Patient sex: M
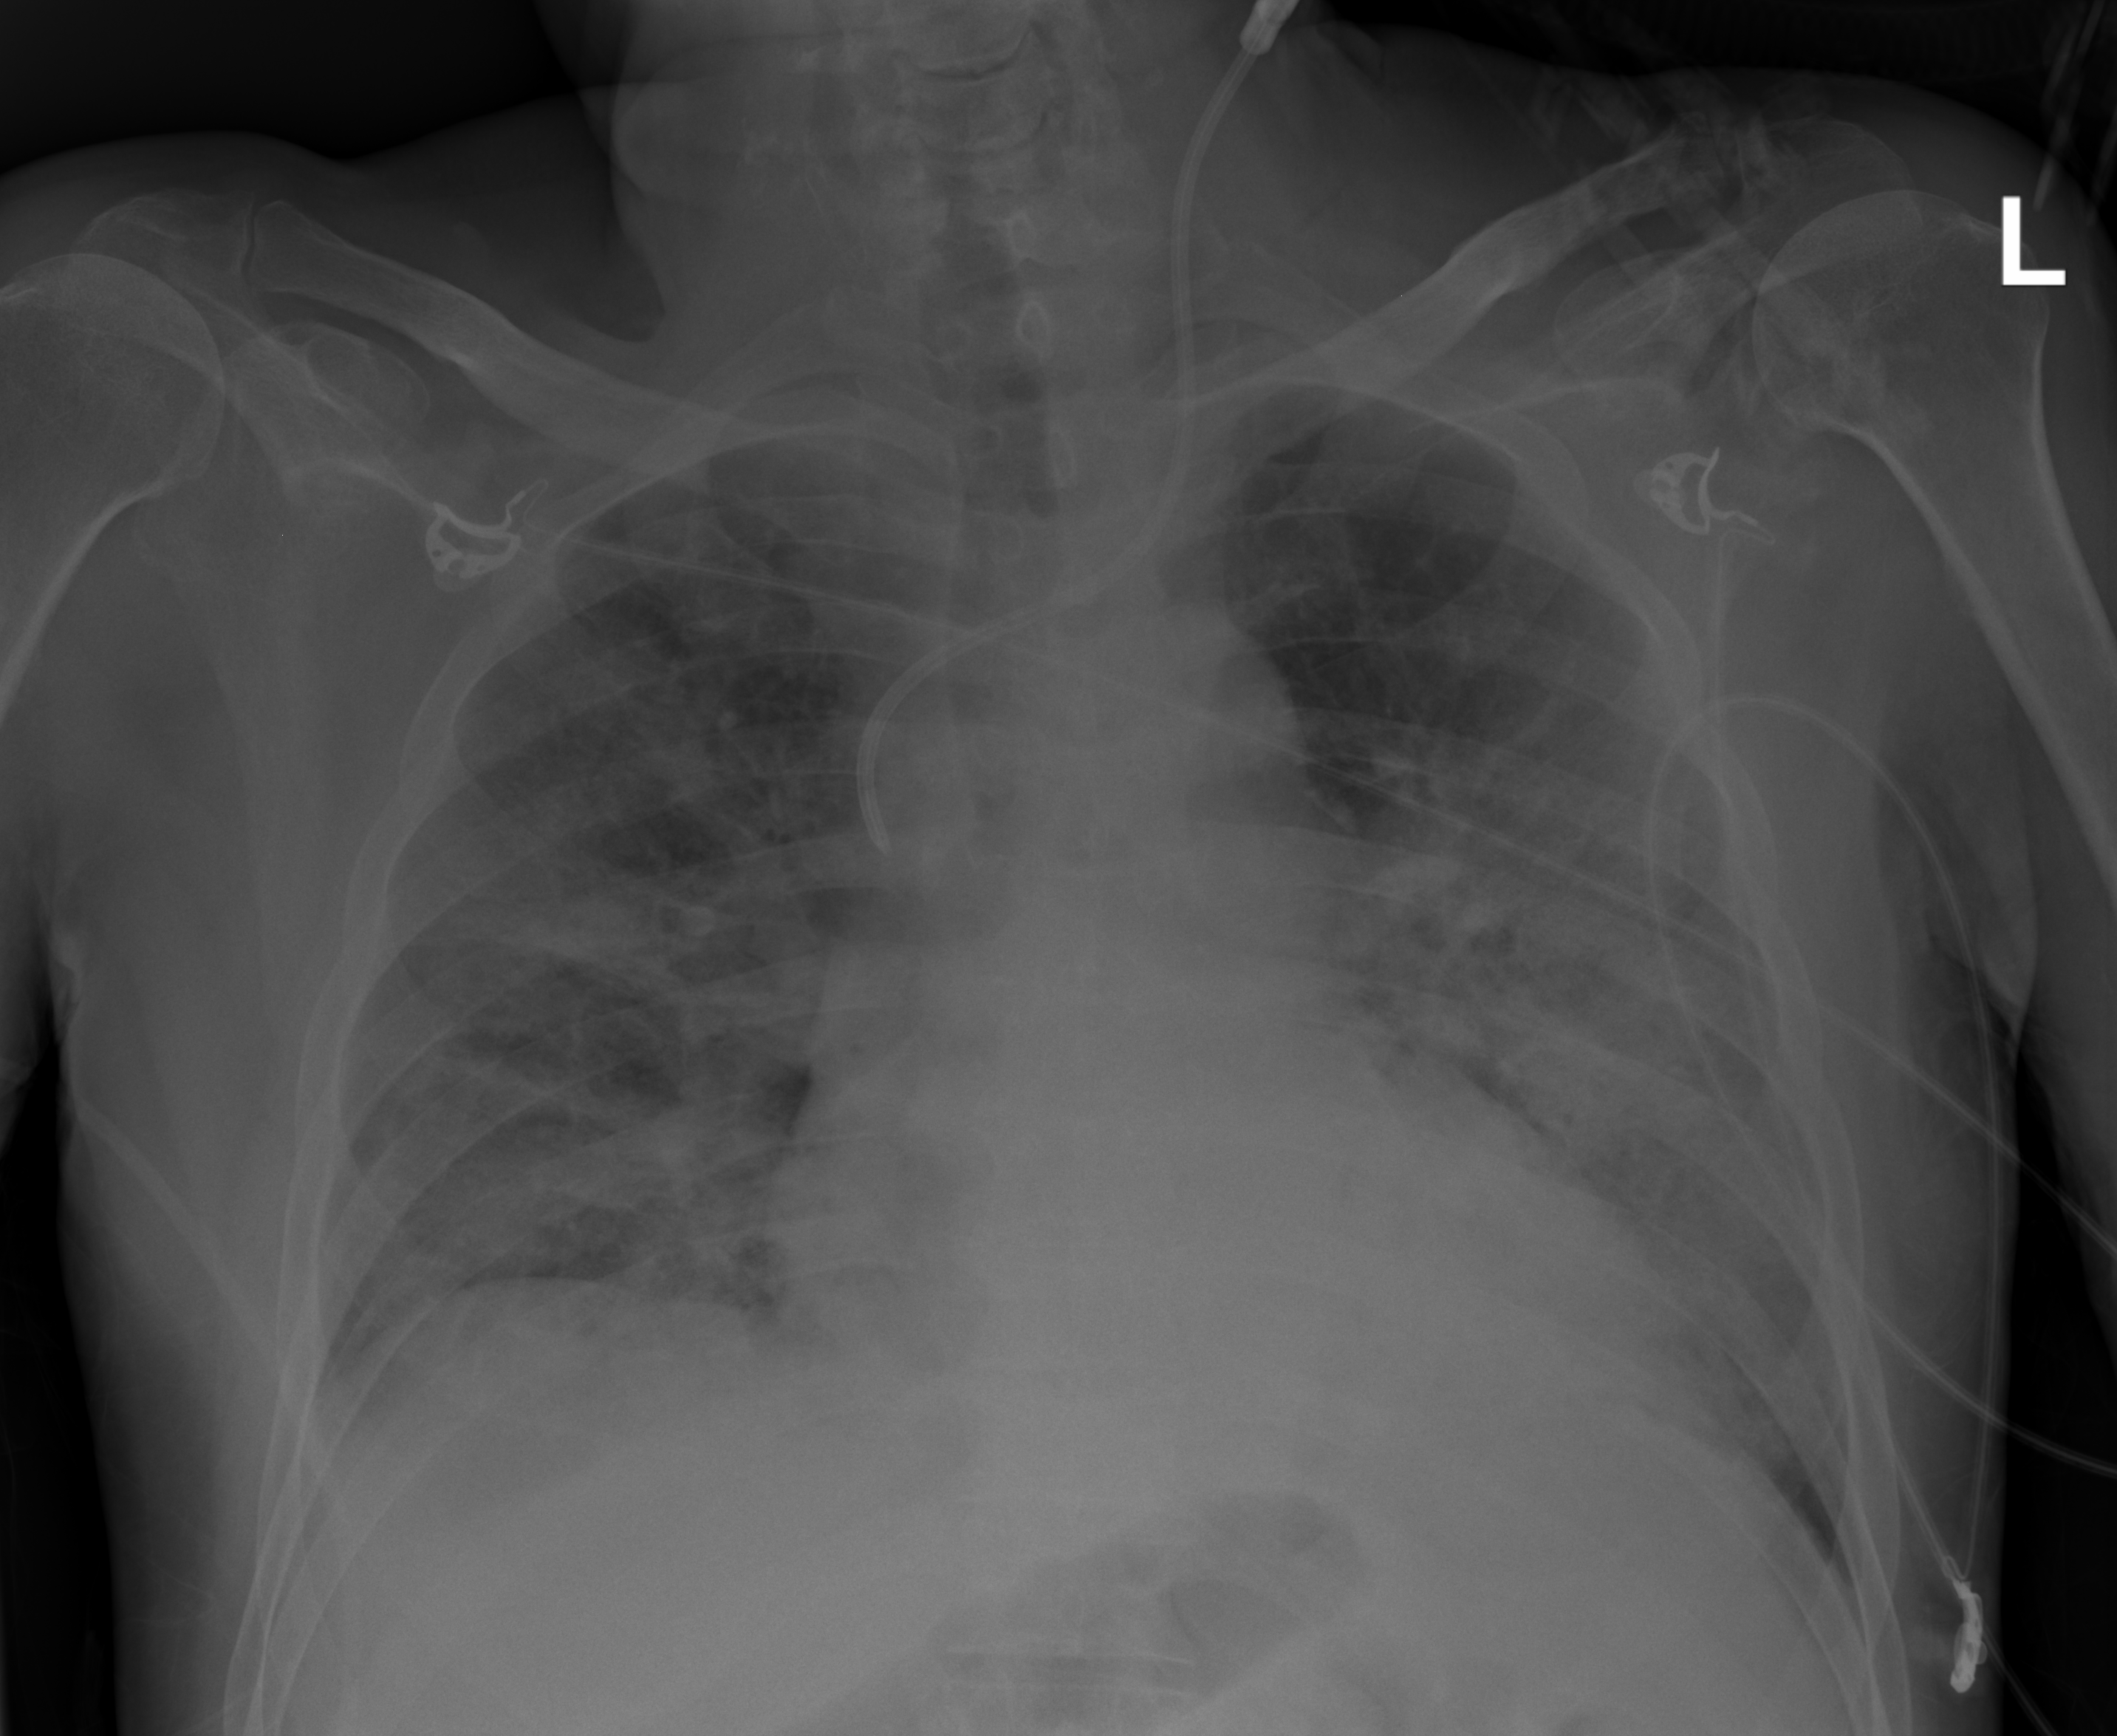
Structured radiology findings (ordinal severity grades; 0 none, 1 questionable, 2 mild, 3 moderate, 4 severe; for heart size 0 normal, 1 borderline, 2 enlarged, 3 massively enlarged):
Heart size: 1
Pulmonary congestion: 0
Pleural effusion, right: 0
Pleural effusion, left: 0
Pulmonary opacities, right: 3
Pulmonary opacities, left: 3
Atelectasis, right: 2
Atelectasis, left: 2